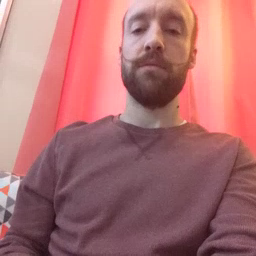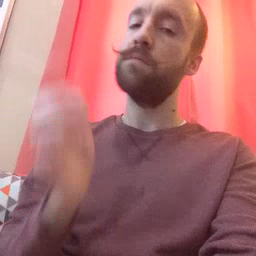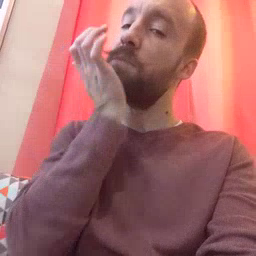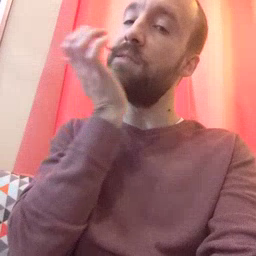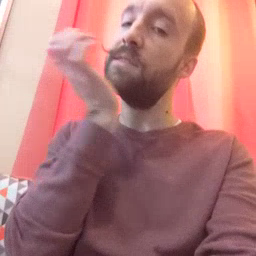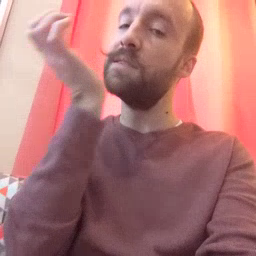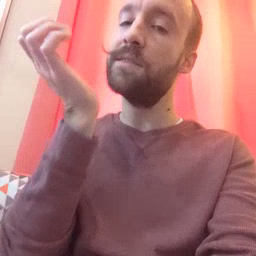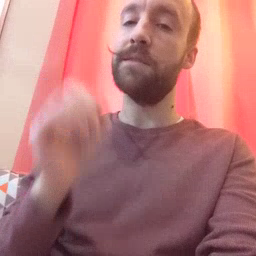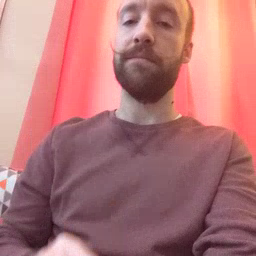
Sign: grass